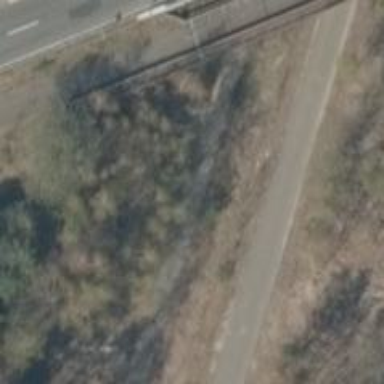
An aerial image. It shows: Abandoned railway.